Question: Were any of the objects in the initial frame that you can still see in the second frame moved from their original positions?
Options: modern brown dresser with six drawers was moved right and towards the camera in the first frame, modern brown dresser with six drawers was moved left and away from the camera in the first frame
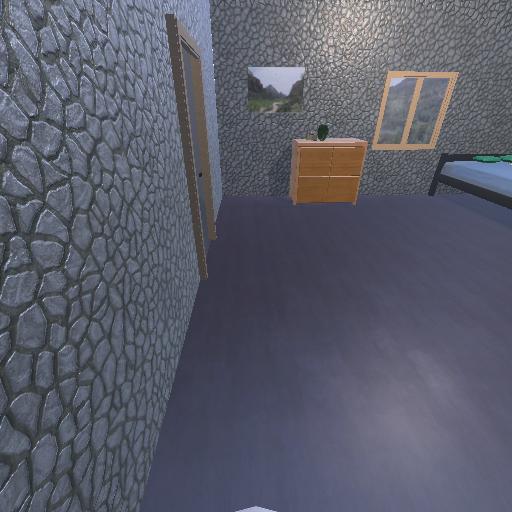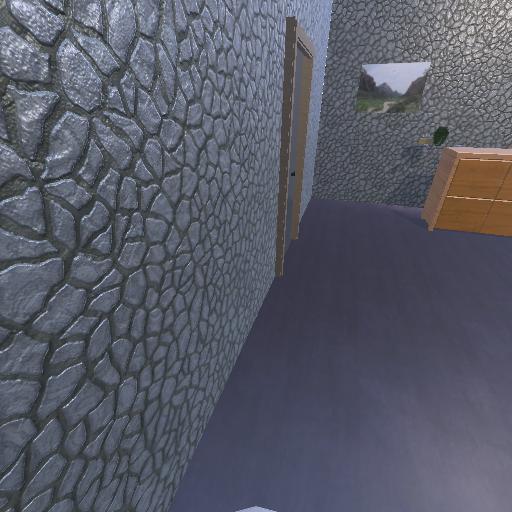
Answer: modern brown dresser with six drawers was moved right and towards the camera in the first frame